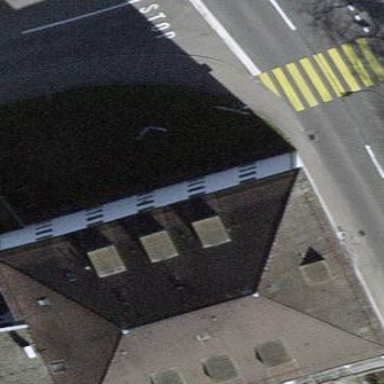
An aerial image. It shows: Building that serves as nursing home.